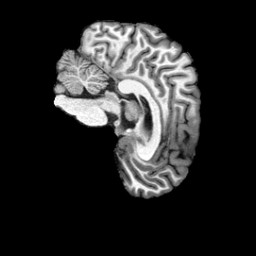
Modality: T1w
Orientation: sagittal
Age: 23
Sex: male
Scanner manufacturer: siemens
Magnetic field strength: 3 T
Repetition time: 2.5 s
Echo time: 0.00222 s